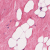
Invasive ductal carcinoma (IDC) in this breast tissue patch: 0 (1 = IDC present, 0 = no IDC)